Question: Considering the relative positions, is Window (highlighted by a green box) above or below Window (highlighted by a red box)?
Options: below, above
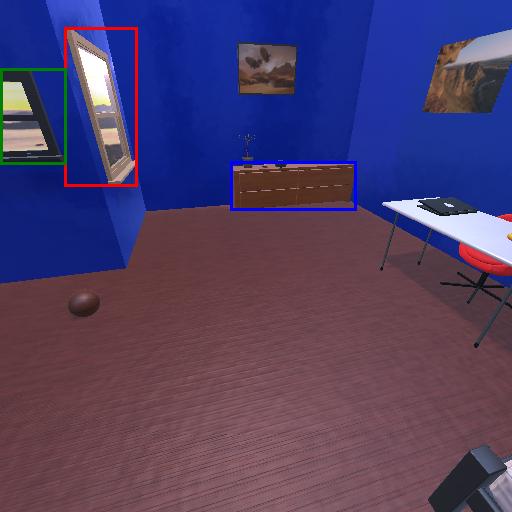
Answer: below